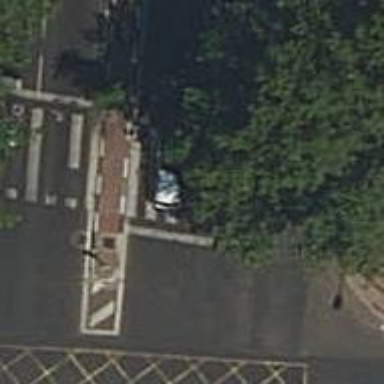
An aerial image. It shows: Zebra crossing with traffic signals.